Question: When I try to load custom UITableViewCell app crashes. I've done this many times before and this time I did it the same way. Part of the code where which cause crash is commented (// This part is causing crash):
'''
- (UITableViewCell *)tableView:(UITableView *)tableView cellForRowAtIndexPath:(NSIndexPath *)indexPath {
static NSString *CellIdentifier = @"CustomTableCell";
CustomTableCell *cell = (CustomTableCell *)[tableView dequeueReusableCellWithIdentifier:CellIdentifier];
if (cell == nil) {
// This part is causing crash
NSArray *topLevelObjects = [[NSBundle mainBundle] loadNibNamed:@"CustomTableCell" owner:nil options:nil];
cell = [topLevelObjects objectAtIndex:0];
}
return cell;
}
'''
There is CustomTableCell.h, CustomTableCell.m and CustomTableCell.xib.
CellIdentifier is CustomTableCell and there is no space problem with nib name.
Screenshot of error:

What could be a reason for crash?
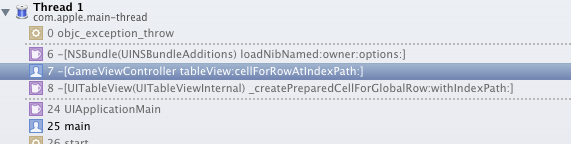
Answer: Solved.
I created new xib file for custom cell and everything is ok now.